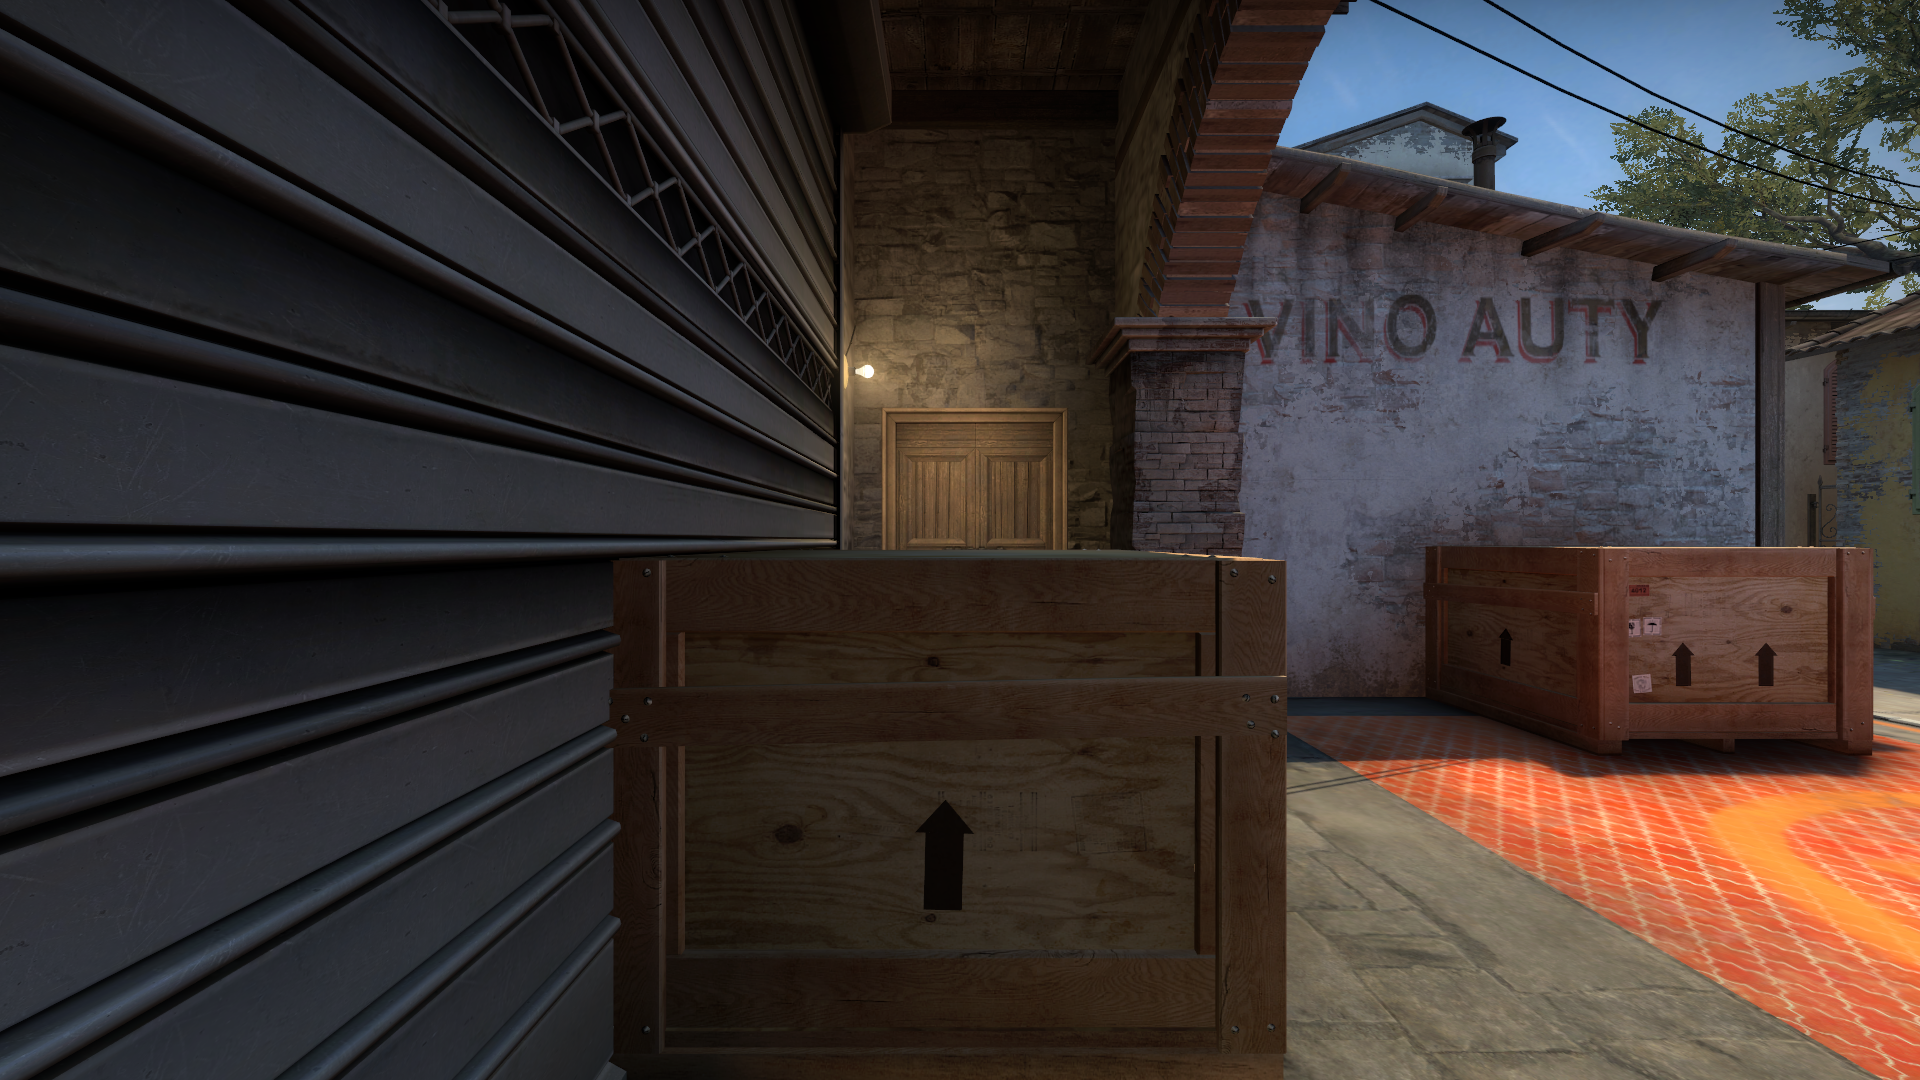
Map: de_inferno